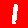
Digit: 1